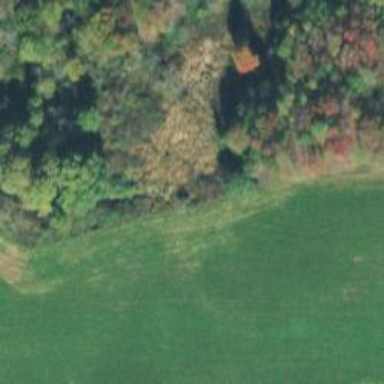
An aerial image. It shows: Beautiful woodland area.